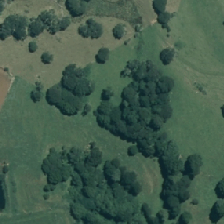
Land cover: broadleaved_indigenous_hardwood